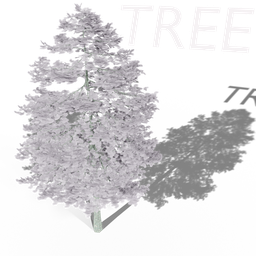
Label: nature